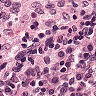
Metastatic tissue present: no